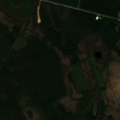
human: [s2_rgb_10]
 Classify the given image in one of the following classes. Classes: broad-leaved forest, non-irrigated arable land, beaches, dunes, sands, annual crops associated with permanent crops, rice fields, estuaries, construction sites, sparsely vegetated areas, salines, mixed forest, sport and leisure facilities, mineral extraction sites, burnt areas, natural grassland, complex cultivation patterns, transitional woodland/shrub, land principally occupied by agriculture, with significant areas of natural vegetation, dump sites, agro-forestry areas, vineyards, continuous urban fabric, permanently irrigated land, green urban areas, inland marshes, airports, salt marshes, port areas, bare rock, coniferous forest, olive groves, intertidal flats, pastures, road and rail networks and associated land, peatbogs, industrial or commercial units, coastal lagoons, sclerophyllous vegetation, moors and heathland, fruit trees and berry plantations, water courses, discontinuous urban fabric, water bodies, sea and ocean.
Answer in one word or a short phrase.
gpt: coniferous forest, mixed forest, transitional woodland/shrub